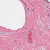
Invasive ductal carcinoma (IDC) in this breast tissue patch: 0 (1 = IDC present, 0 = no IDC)